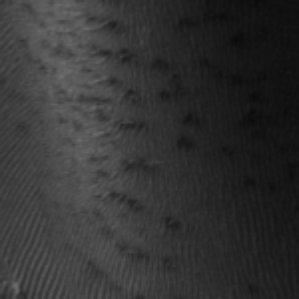
Label: frost